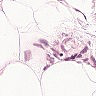
Metastatic tissue present: no